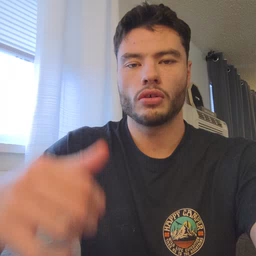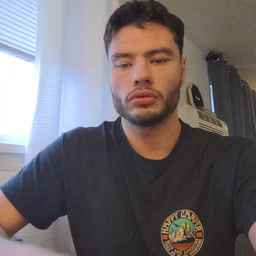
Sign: gum